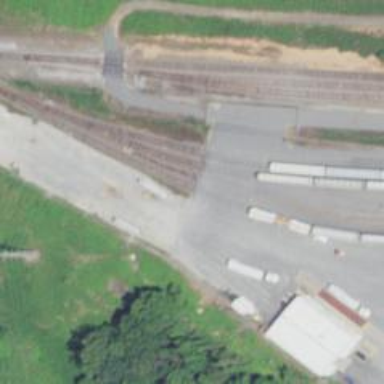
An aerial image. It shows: Tram railway passing through service yard.